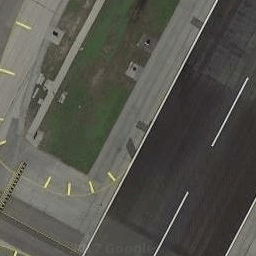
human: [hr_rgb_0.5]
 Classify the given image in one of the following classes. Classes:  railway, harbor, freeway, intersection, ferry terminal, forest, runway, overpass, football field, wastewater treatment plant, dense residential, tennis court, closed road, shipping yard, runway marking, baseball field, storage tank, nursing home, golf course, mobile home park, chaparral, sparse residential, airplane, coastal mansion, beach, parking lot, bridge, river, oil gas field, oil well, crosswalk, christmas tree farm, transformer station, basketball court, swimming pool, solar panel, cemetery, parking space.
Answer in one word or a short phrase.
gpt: runway